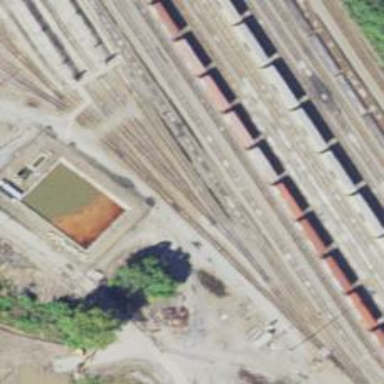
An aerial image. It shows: Railway siding for service.